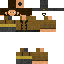
A female human skin with medium skin, wearing brown long hair dressed in a blue hoodie and brown pants, featuring a closed mouth.